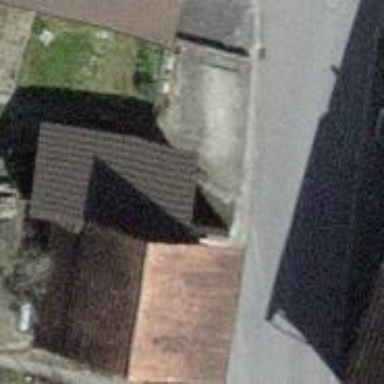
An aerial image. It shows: Building with tile roof.